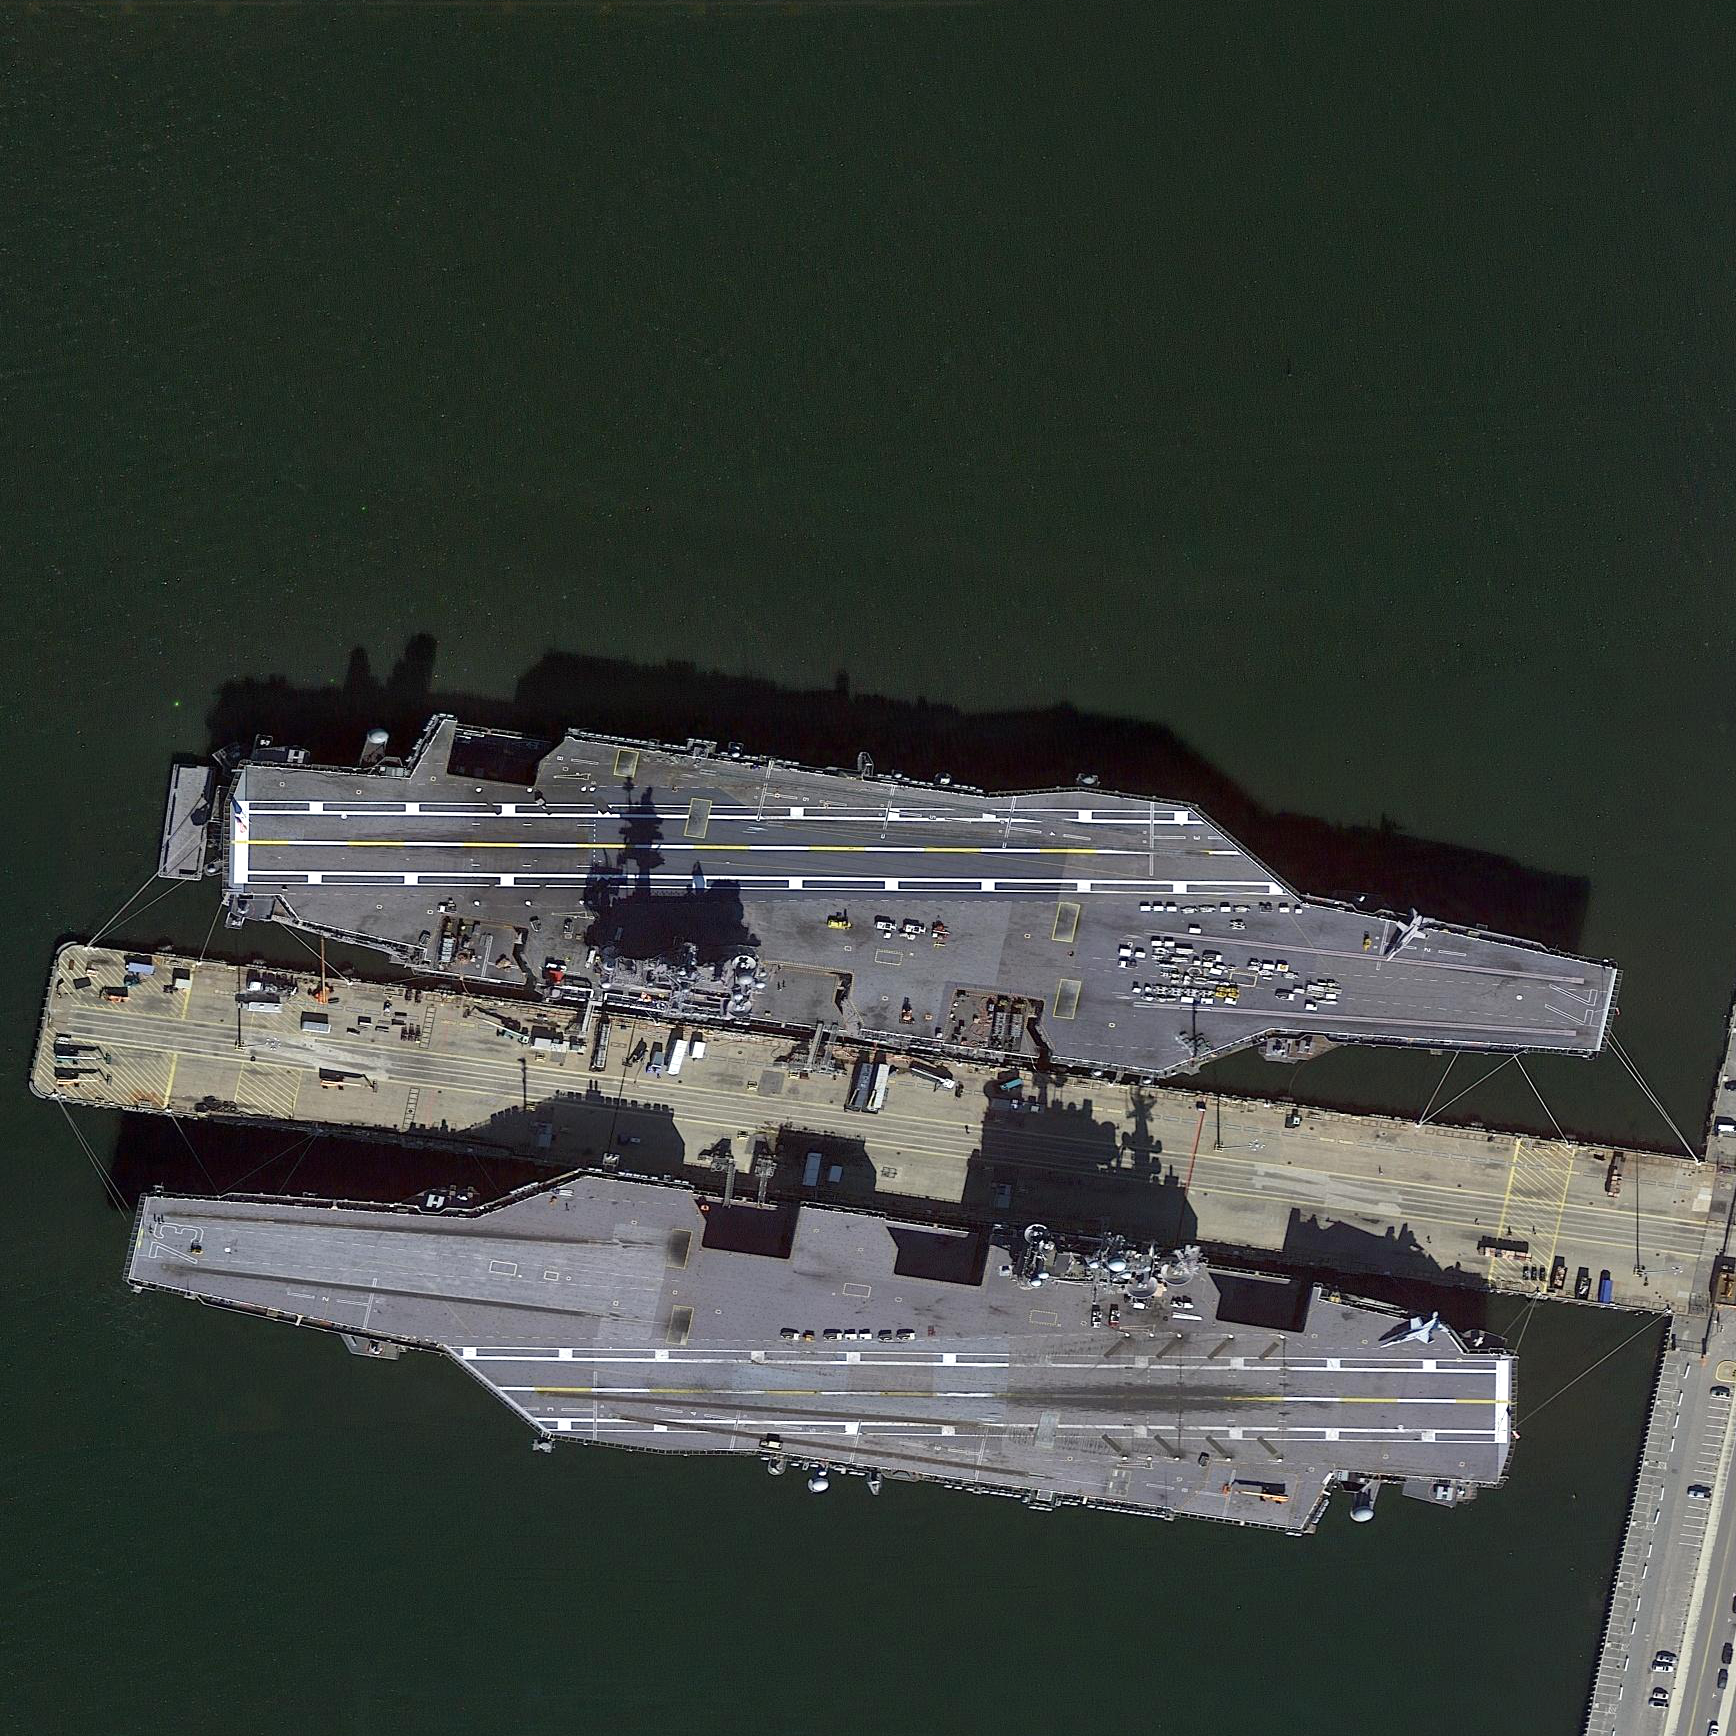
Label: aircraft_carrier